Field crop: tomato
Growth stage: 2
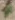
Species: solanum